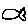
Label: fish